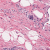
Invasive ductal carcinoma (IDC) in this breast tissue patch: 0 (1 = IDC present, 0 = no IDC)